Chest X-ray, AP view. Patient: 52 years old, sex M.
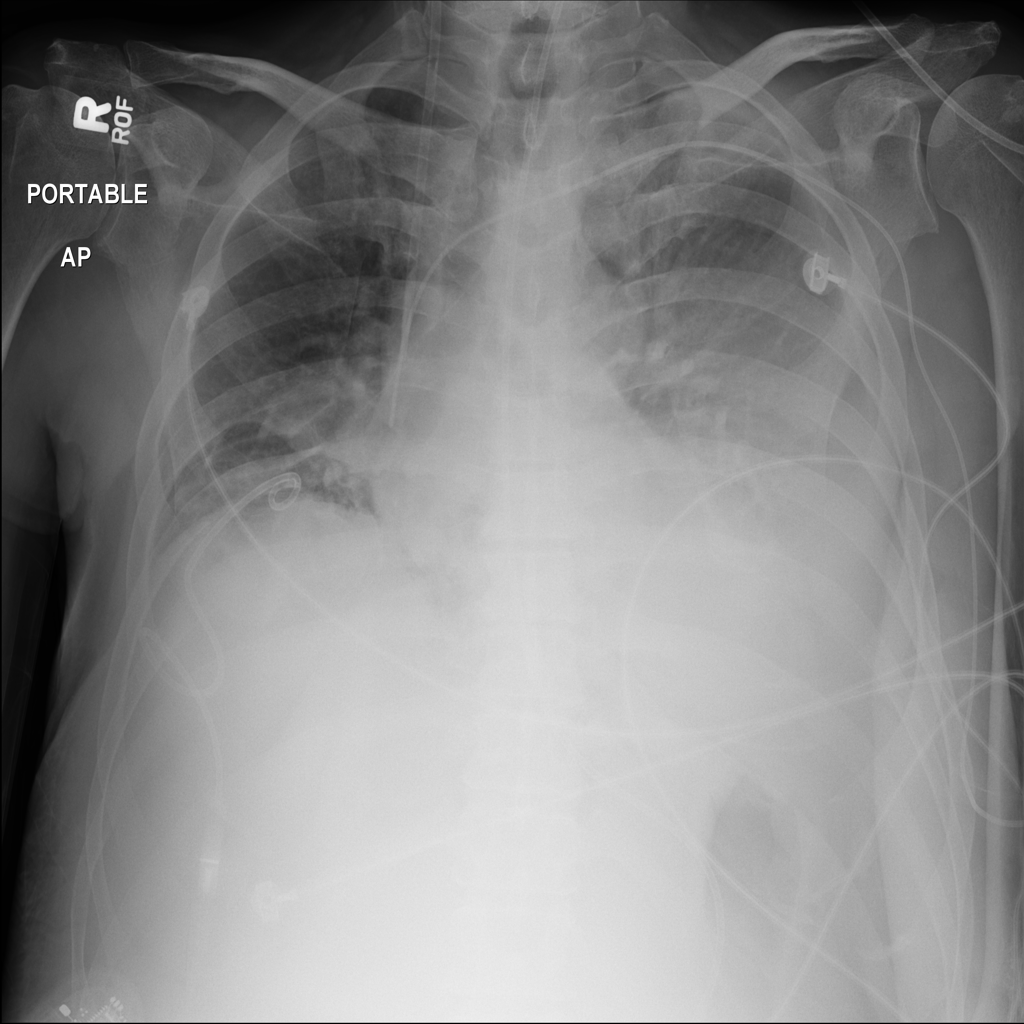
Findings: Effusion